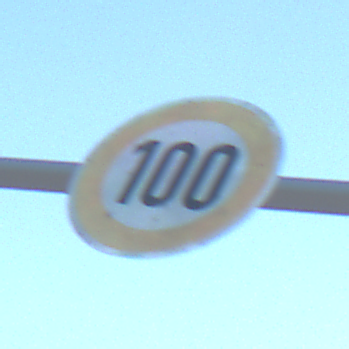
Verkehrszeichen: Geschwindigkeit100
Umgebung: Outdoor, Nature
Tageszeit: MorningAfternoon
Wetter: Clear
Licht: Natural
Jahreszeit: NotSpecified
Kontrast: HighContrast